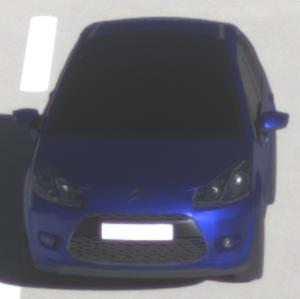
Make: Citroen
Model: C3 1.1
Detailed model: C3 (II)
Model produced from: 2010/01
Model produced until: 2012/03
Doors: 5
Color: blue
Road condition: dry road
Daytime: sunrise or sunset
Contrast: medium contrast